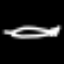
Label: pencil